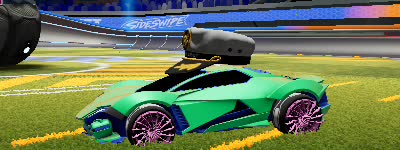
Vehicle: werewolf